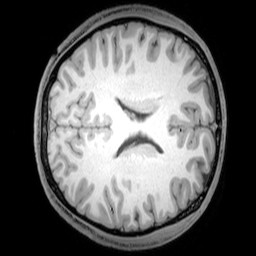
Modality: T1w
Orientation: axial
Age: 20
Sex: male
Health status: healthy
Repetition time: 0.081 s
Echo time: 0.037 s